Question: I'm trying to design a promo banner for my website, and I found this model right here:

I'm using bootstrap and I'm thinking to create it using Flex but I don't know how... How to arrange and style the first square? It's like giving it a width of 10% and the rest of container 90%?
Here's what I think of:
'''
<div class="container">
<div class="left">
<img src="/img/bubble.png" class="left-img">
</div>
<div class="middle">
<p>Lorem ipsum dolor ipsum</p>
</div>
<div class="right">
<a href="#" class="btn">Action Button</a>
</div>
</div>
'''
Is this HTML correct?
How the CSS would look like for container classes?
Please, help a brother :(
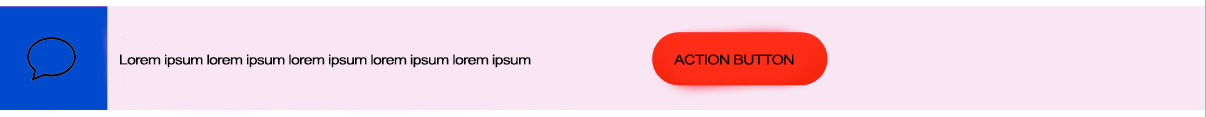
Answer: Here you go
'''
.dummy-img{
width: 45px;
}
'''
'''
<!DOCTYPE html>
<html lang="en">
<head>
<title>Bootstrap Example</title>
<meta charset="utf-8">
<meta name="viewport" content="width=device-width, initial-scale=1">
<link rel="stylesheet" href="https://maxcdn.bootstrapcdn.com/bootstrap/4.5.2/css/bootstrap.min.css">
<script src="https://ajax.googleapis.com/ajax/libs/jquery/3.5.1/jquery.min.js"></script>
<script src="https://cdnjs.cloudflare.com/ajax/libs/popper.js/1.16.0/umd/popper.min.js"></script>
<script src="https://maxcdn.bootstrapcdn.com/bootstrap/4.5.2/js/bootstrap.min.js"></script>
</head>
<body>
<div class="container mt-3">
<p>Use .flex-grow-1 on a flex item to take up the rest of the space:</p>
<p class="bg-light">kindly put your own image and remove styling on image. Also you can use .flex-wrap class on div where d-flex is added to wrap items on different screens</p>
<div class="d-flex align-items-center bg-light mb-3">
<div class="p-2 bg-primary">
<img class="dummy-img" src="https://www.kindpng.com/picc/m/153-1537658_twitter-comment-icon-png-clipart-png-download-topic.png">
</div>
<div class="p-2 flex-grow-1">
<p class="mb-0">Lorem ipsum dolor ipsum</p>
</div>
<div class="p-2 ">
<a href="#" class="btn btn-danger rounded-pill">Action Button</a>
</div>
</div>
</div>
</body>
</html>
'''